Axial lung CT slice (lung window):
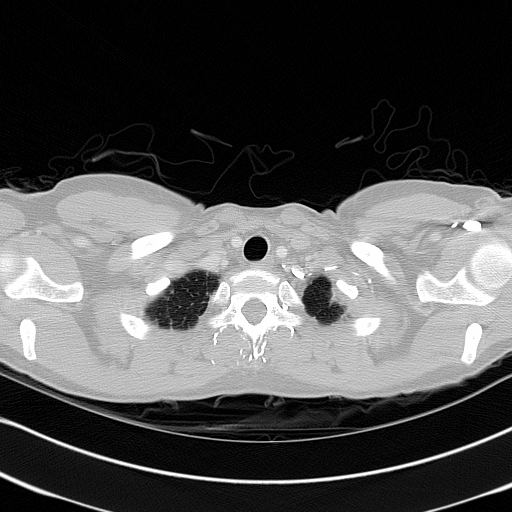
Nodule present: no